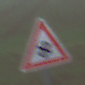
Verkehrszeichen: SchneeOderEisglaette
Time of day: MorningAfternoon
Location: Outdoor (RoadRail)
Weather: Overcast
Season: NotSpecified
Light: Natural